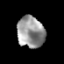
Tissue: prostate
Cell type: T cells
Senescence score: 0.3604
Nuclear area (px): 834
Mean DAPI intensity: 151.996